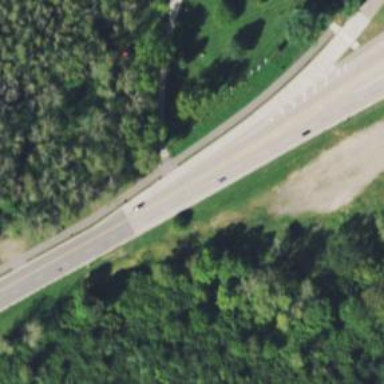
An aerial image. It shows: Primary highway.